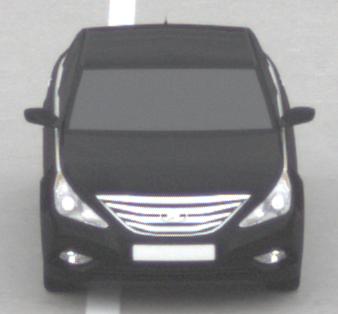
Make: Hyundai
Model: Sonata
Detailed model: Gen. 6 YF
Model produced from: 2009
Model produced until: 2016
Doors: 4
Color: black
Road condition: dry road
Daytime: morning or afternoon
Contrast: low contrast